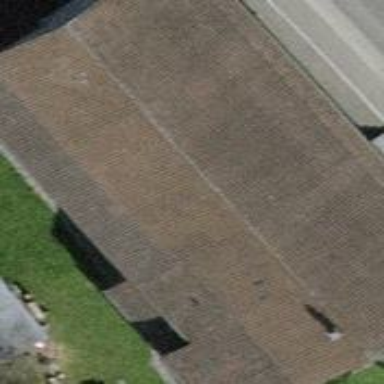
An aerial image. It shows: Farm building.